Question: I have a dataframe that contains Physician_Profile_City, Physician_Profile_State and Physician_Profile_Zip_Code. I ultimately want to stratify an analysis based on state, but unfortunately not all of the Physician_Profile_States are filled in. I started looking around to try and figure out how to fill in the missing States. I came across the 'pyzipcode' module which can take as an input a zip code and returns the state as follows:
'''
In [39]: from pyzipcode import ZipCodeDatabase
zcdb = ZipCodeDatabase()
zcdb = ZipCodeDatabase()
zipcode = zcdb[54115]
zipcode.state
Out[39]: u'WI'
'''
What I'm struggling with is how I would iterate through the dataframe and add the appropriate "Physician_Profile_State" when that variable is missing. Any suggestions would be most appreciated.

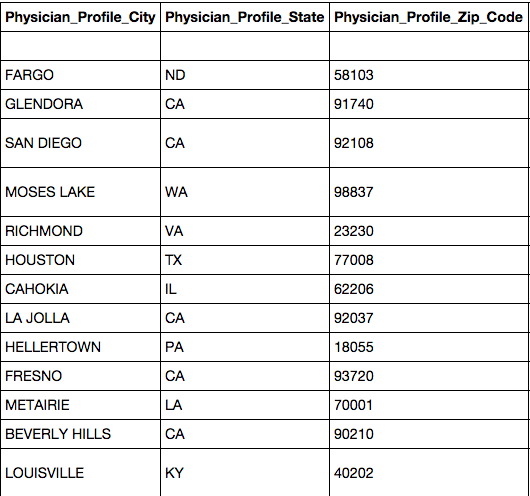
Answer: No need to iterate if the form of the data is a dict then you should be able to perform the following:
'''
df['Physician_Profile_State'] = df['Physician_Profile_Zip_Code'].map(zcdb)
'''
Otherwise you can call 'apply' like so:
'''
df['Physician_Profile_State'] = df['Physician_Profile_Zip_Code'].apply(lambda x: zcdb[x].state)
'''
In the case where the above won't work as it can't generate a Series to align with you df you can apply row-wise passing 'axis=1' to the df:
'''
df['Physician_Profile_State'] = df[['Physician_Profile_Zip_Code']].apply(lambda x: zcdb[x].state, axis=1)
'''
By using double square brackets we return a df allowing you to pass the 'axis' param